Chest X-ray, PA view. Patient: 62 years old, sex F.
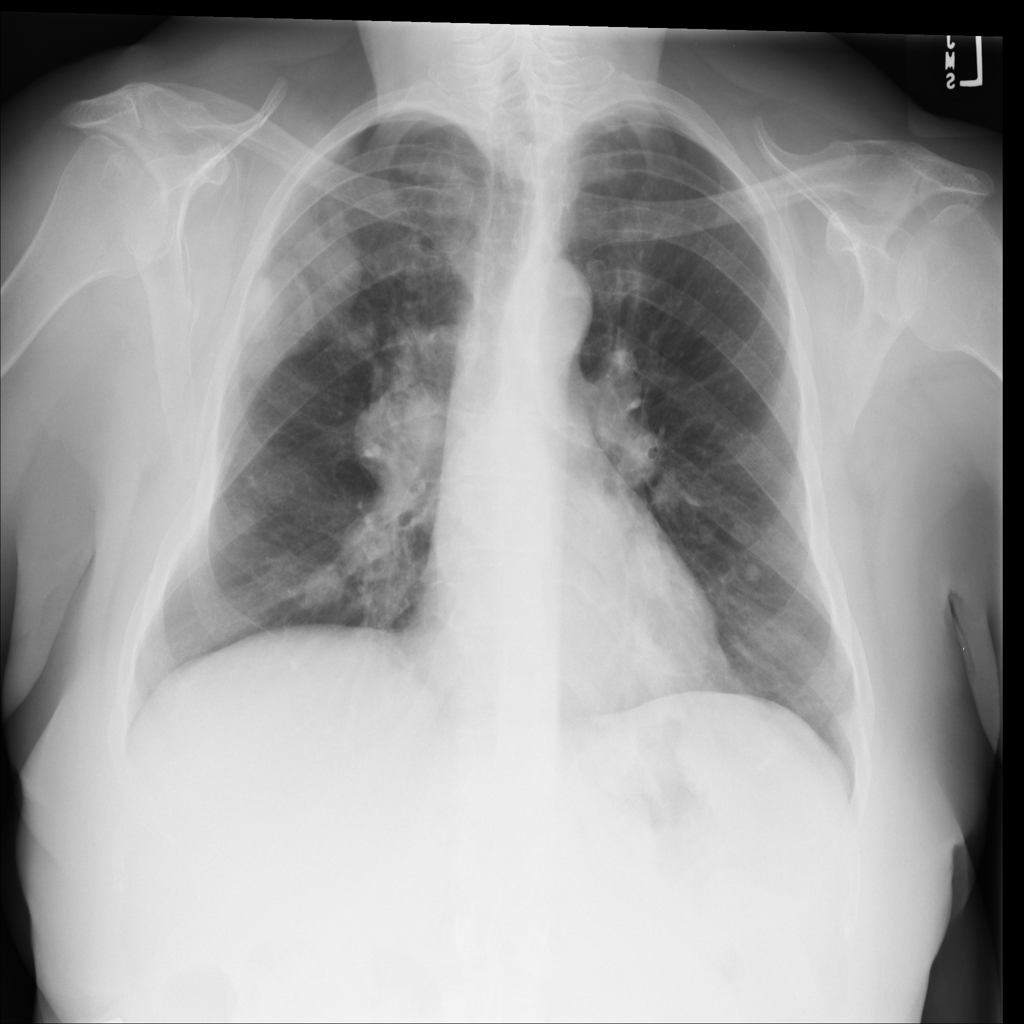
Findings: No Finding